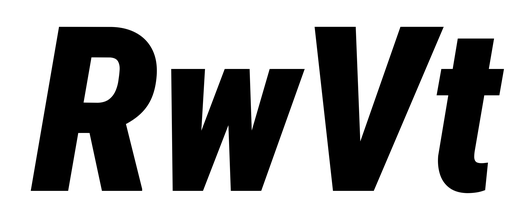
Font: Roboto-Italic_Condensed_Black_Italic